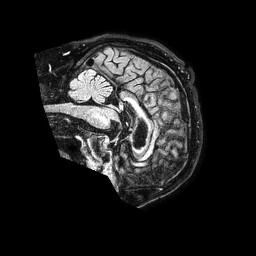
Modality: FLAIR
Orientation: sagittal
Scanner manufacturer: philips
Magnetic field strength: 1.5 T
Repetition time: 4.8 s
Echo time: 0.3 s